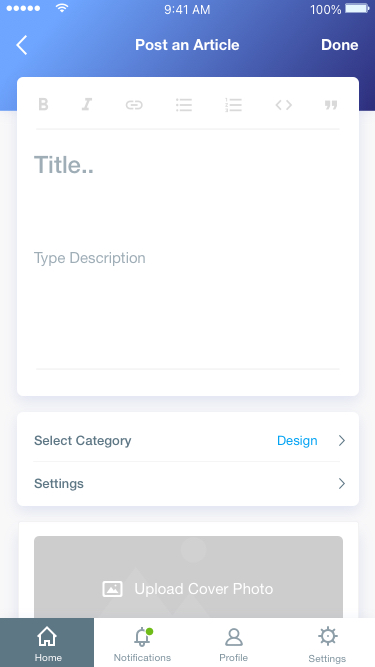
Text in this UI design:
Post an Article
Done
Title..
Type Description
Upload Cover Photo
Settings
Select Category
Design
Home
Notifications
Profile
Settings